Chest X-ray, PA view. Patient: 42 years old, sex F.
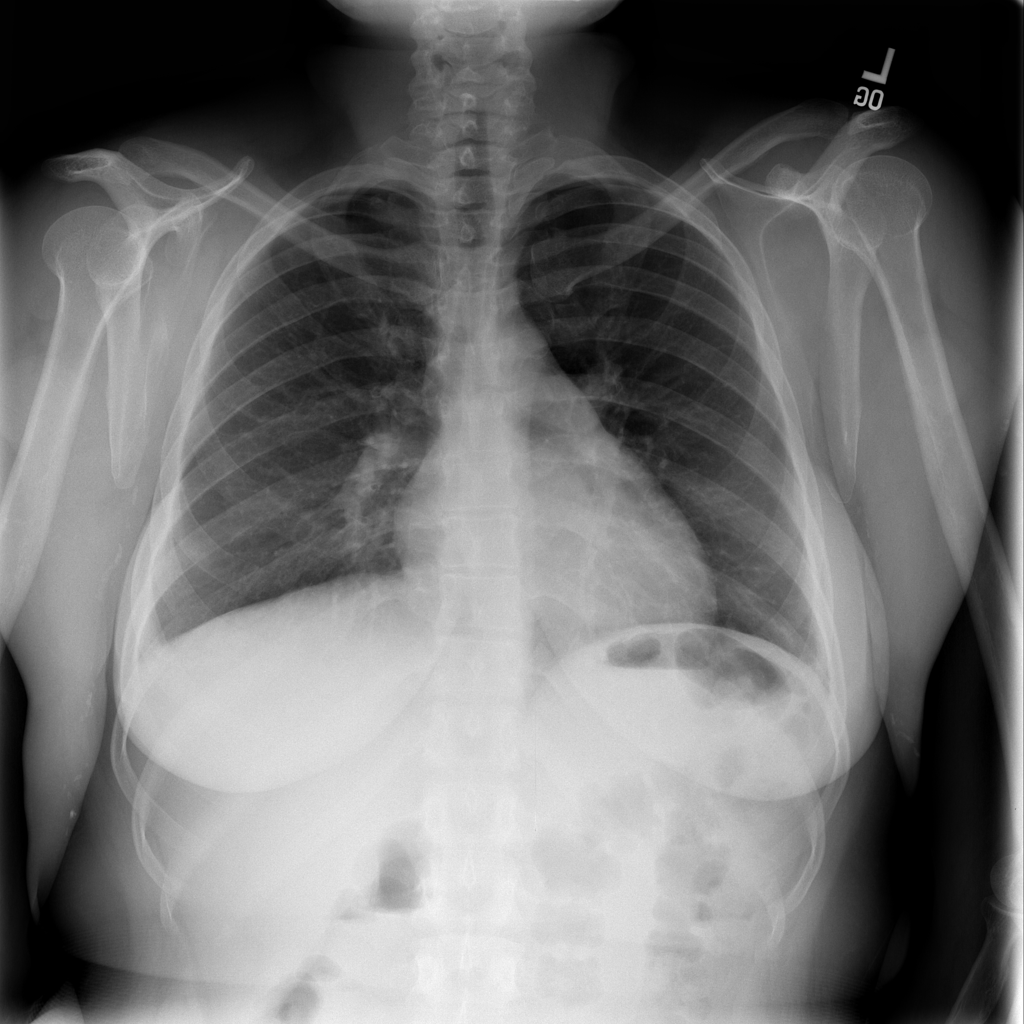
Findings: Infiltration